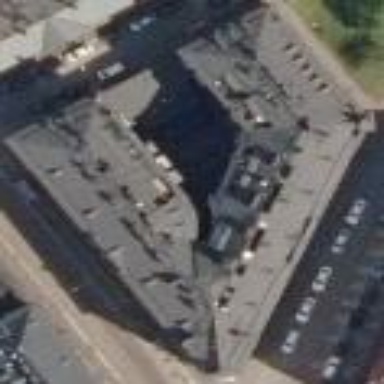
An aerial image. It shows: Apartments building with hipped metal roof in DimGray color.